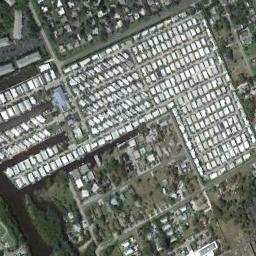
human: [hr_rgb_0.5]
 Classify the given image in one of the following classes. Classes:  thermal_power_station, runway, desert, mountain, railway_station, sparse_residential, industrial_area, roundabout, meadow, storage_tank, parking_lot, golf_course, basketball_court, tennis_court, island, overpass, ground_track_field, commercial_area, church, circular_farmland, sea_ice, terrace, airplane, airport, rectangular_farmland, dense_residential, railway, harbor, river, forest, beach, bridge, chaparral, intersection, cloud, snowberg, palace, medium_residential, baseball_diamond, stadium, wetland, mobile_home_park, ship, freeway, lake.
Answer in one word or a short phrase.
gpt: mobile_home_park